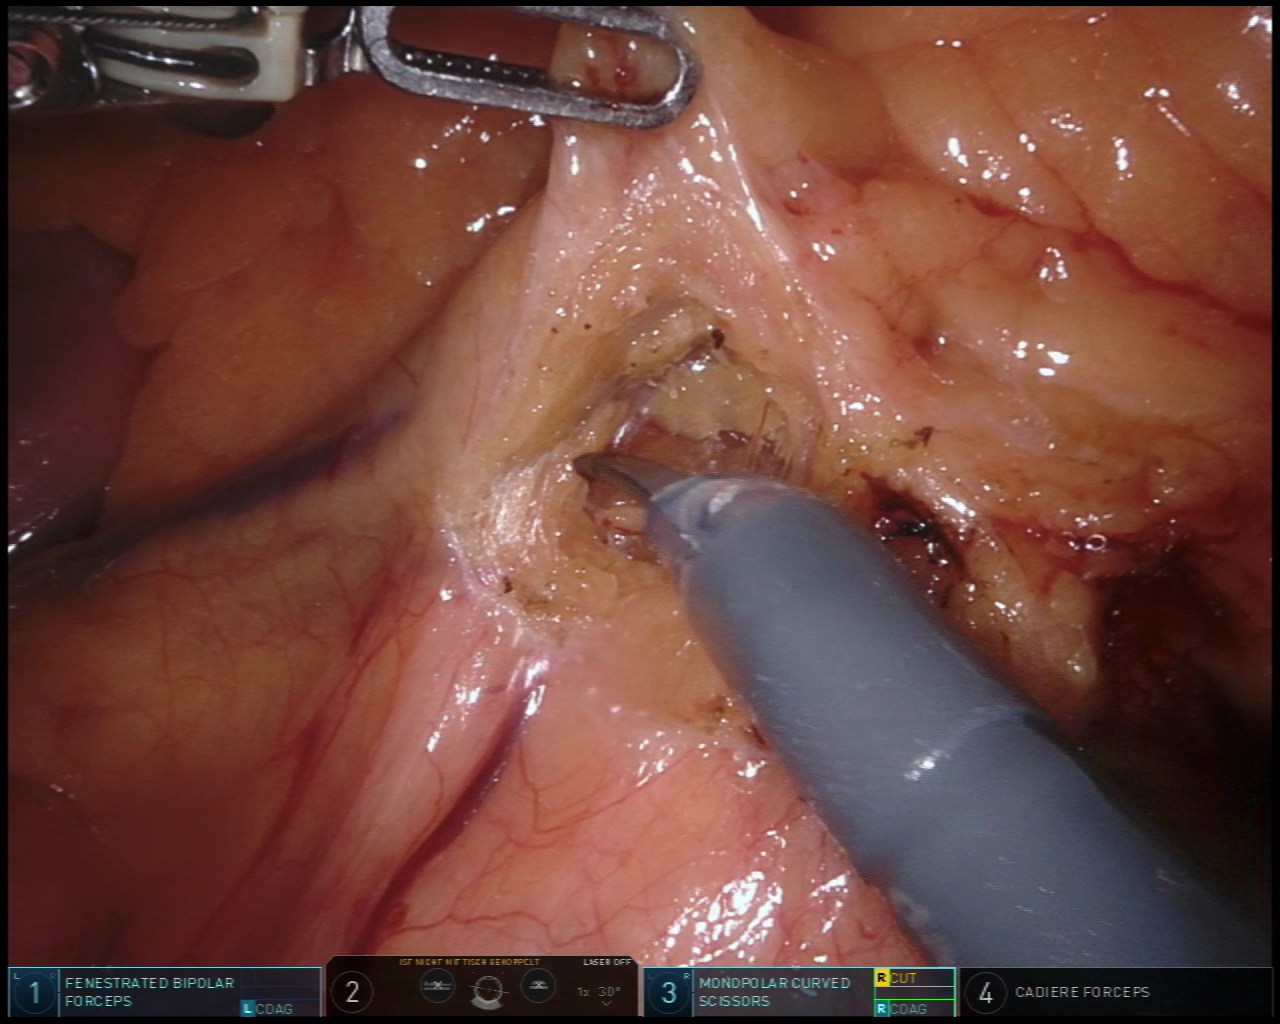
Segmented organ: intestinal_veins
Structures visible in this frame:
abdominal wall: no
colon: no
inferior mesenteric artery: no
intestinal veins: yes
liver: no
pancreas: no
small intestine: yes
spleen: no
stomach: no
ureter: no
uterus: no
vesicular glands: no